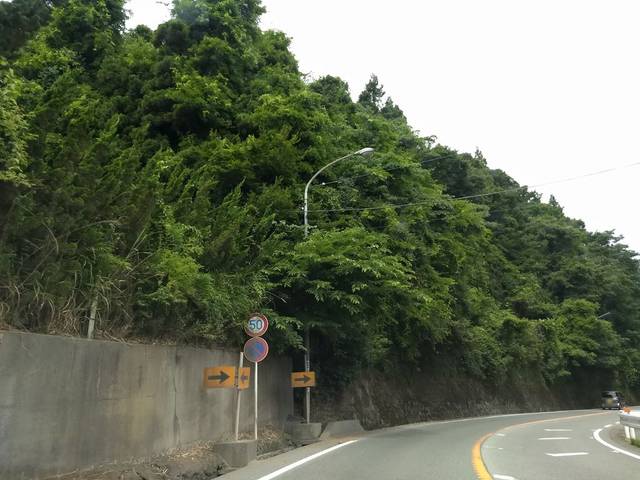
Region: Japan
Coordinates: 35.288, 138.963